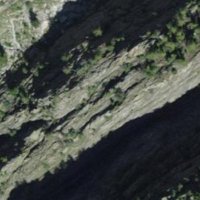
EUNIS habitat code: 48
Species observed at this site:
Saxifraga cotyledon